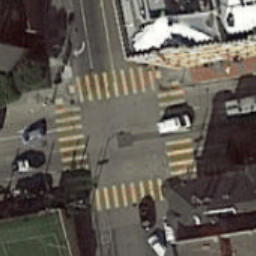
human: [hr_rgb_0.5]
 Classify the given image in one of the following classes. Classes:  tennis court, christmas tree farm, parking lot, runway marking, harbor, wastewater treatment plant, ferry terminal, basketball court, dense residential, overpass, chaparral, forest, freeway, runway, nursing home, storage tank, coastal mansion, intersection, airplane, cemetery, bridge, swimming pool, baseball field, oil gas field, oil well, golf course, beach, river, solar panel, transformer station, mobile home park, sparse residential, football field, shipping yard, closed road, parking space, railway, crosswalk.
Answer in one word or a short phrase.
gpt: crosswalk